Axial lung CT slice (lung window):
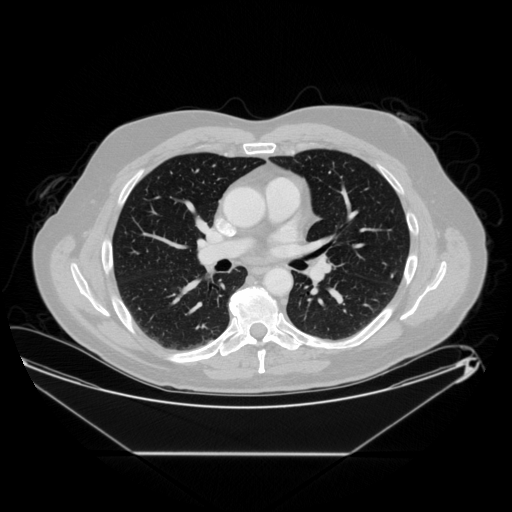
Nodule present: yes
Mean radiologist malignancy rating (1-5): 1